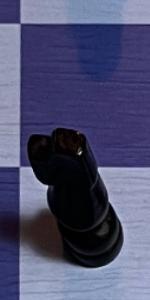
Label: Knight_Black